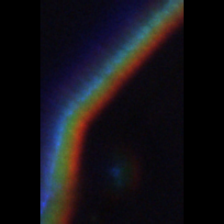
Taxon: Guinardia
Group: Diatoms